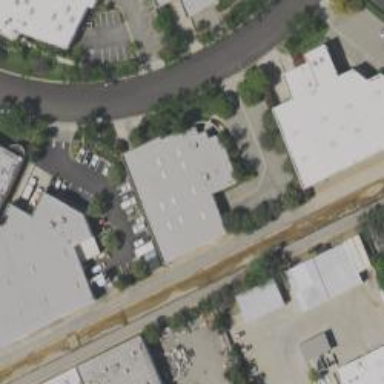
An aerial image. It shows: Industrial building.